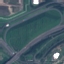
Land use / land cover: Highway